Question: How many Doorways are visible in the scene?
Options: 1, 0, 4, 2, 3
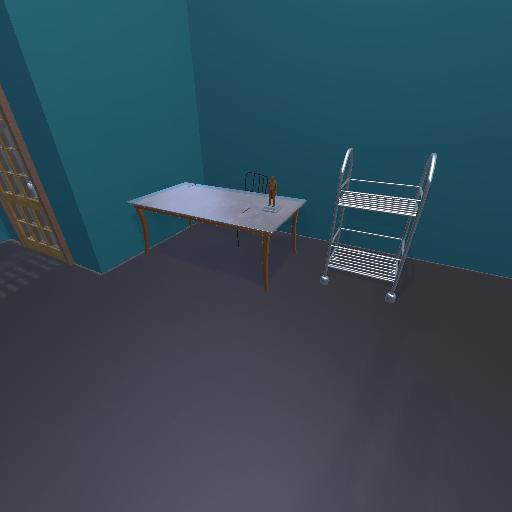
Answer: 1